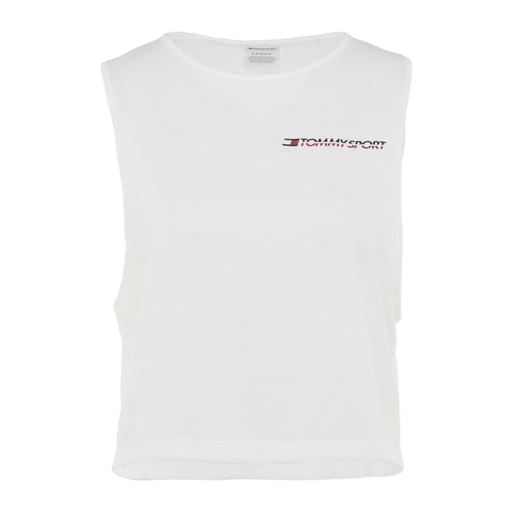
branded tank-top, white graphic muscle tank, white track crop tank top, white background